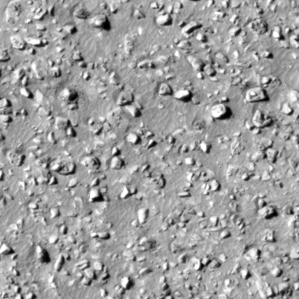
Label: non_frost